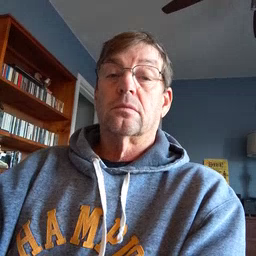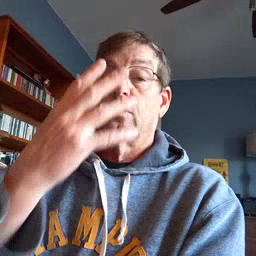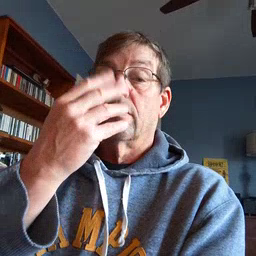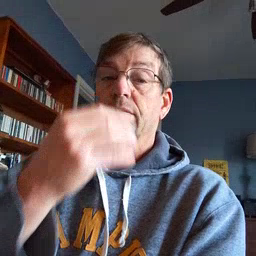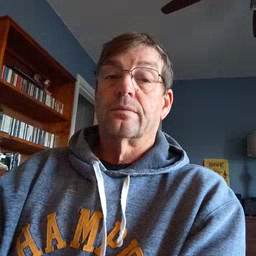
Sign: wolf